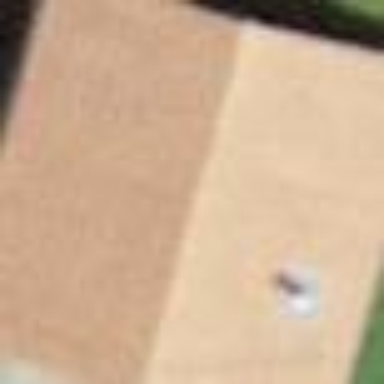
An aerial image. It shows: Garage building.